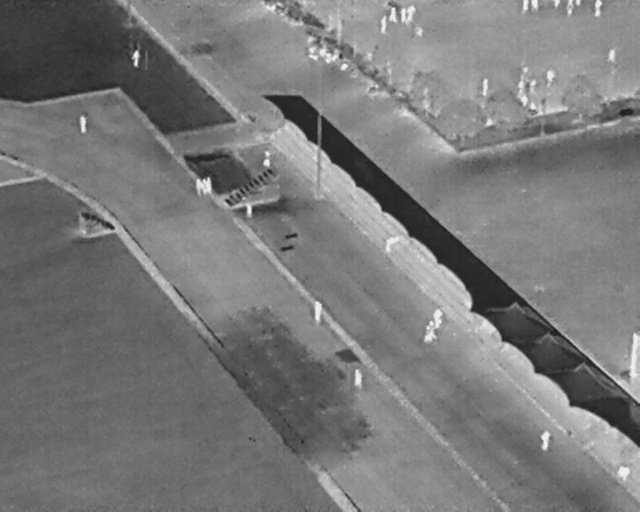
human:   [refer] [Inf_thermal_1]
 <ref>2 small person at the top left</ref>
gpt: <box>[[11, 23, 14, 24, 2], [19, 10, 22, 12, 2]]</box>

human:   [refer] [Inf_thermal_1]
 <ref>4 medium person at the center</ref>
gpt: <box>[[40, 29, 43, 31, 2], [66, 60, 70, 62, 2], [66, 63, 69, 65, 2], [47, 59, 51, 61, 2]]</box>

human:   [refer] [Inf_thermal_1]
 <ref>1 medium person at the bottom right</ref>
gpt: <box>[[83, 84, 87, 86, 2]]</box>

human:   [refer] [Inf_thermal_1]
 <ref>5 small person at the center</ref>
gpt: <box>[[31, 35, 33, 36, 2], [30, 35, 33, 36, 2], [29, 35, 32, 37, 2], [37, 40, 40, 41, 2], [65, 64, 68, 65, 2]]</box>

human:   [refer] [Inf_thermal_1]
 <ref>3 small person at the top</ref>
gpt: <box>[[58, 4, 61, 5, 2], [60, 2, 62, 3, 2], [61, 2, 64, 3, 2]]</box>

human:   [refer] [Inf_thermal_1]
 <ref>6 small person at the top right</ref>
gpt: <box>[[74, 16, 77, 17, 2], [81, 0, 82, 1, 2], [82, 0, 84, 1, 2], [86, 0, 87, 1, 2], [87, 0, 90, 2, 2], [89, 0, 90, 1, 2]]</box>

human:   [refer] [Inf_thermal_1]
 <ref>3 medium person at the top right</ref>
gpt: <box>[[84, 13, 87, 15, 2], [94, 10, 96, 11, 2], [92, 0, 94, 2, 2]]</box>